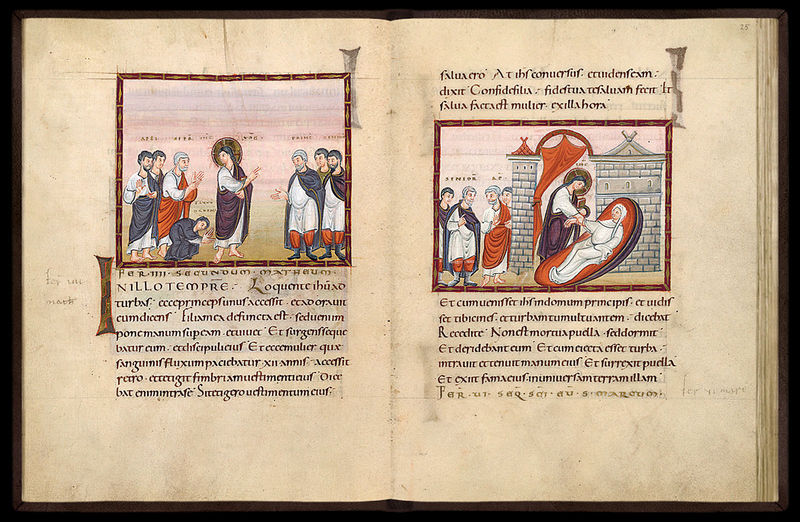
Titel: Egbert- Codex (Codex Egberti)
Institution: Trier, Stadtbibliothek/Stadtarchiv
Schlagwörter: gott, weiß, menschen, frau, bibel, geschichte, rahmen, steine, vorhang, turm, schrift, mauer, men, people, white, black, buch, comic, text, knien, initiale, heiligenschein, jesus, greek, mittelalter, house, heiliger, heilige, jünger, buchseiten, heilung, castle, purple, mother, illustration, saint, story, quadrat, christentum, writing, auferstehung, handschrift, dead, letters, legende, burgen, human, history, medieval, papyrus, wunder, god, goddess, hero, glorie, book, christ, buchmalerei, lazarus, verso, christian, maria, ikonografie, bildfeld, begging, bible, kneeling, page, help, latin, mumie, recto, manuscript, halo, dying, capital, resurrection, i, qadrat, peter, apostles, fable, disciples, helping, deciples, healing, shroud, middleages, medicine, bibelbild, apostels, medieval illuminated manuscript latin, sages, lettre, aposte, nillotempre, matheum